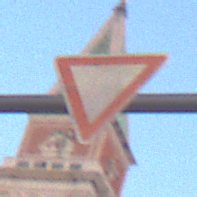
Verkehrszeichen: VorfahrtGewaehren
Umgebung: Outdoor, Urban
Tageszeit: SunriseSunset
Wetter: Clear
Licht: Natural
Jahreszeit: NotSpecified
Kontrast: MediumContrast